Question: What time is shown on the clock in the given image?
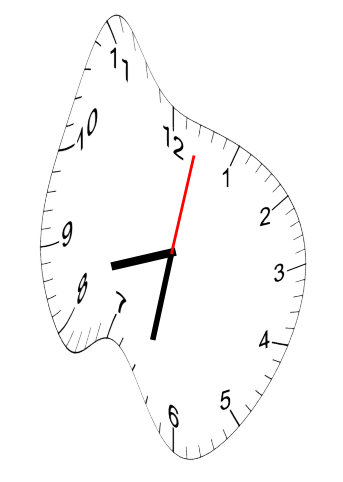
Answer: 08:32:02